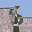
Label: 5